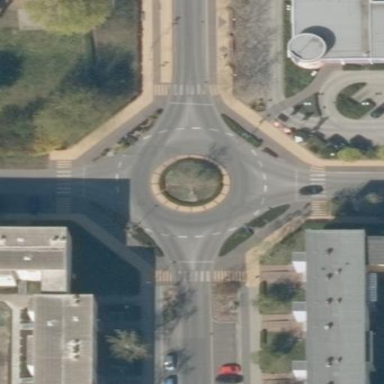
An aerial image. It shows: Roundabout on residential road with asphalt surface.